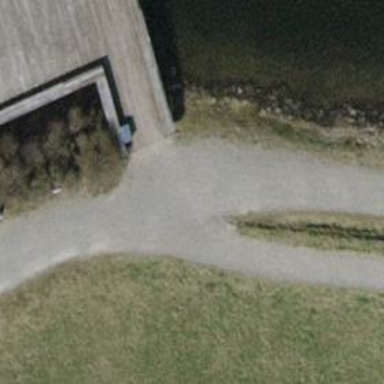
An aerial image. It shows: Footway.